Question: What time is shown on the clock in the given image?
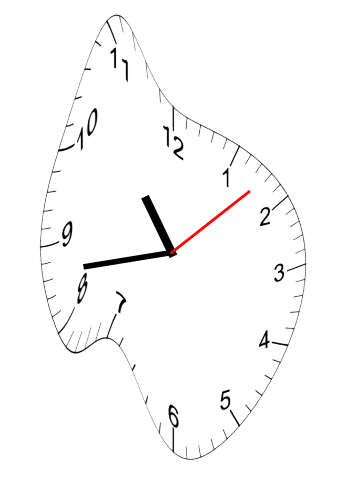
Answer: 10:43:08